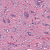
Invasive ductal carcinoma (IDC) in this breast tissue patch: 1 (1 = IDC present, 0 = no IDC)